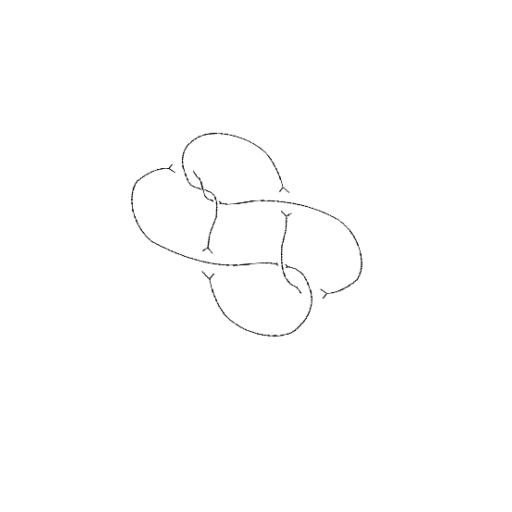
Crossing number: 7